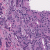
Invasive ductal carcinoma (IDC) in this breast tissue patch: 1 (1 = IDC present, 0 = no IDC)